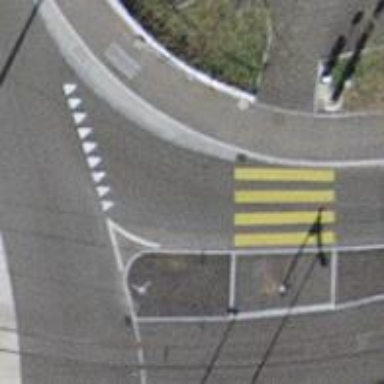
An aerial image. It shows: Secondary road with asphalt surface.